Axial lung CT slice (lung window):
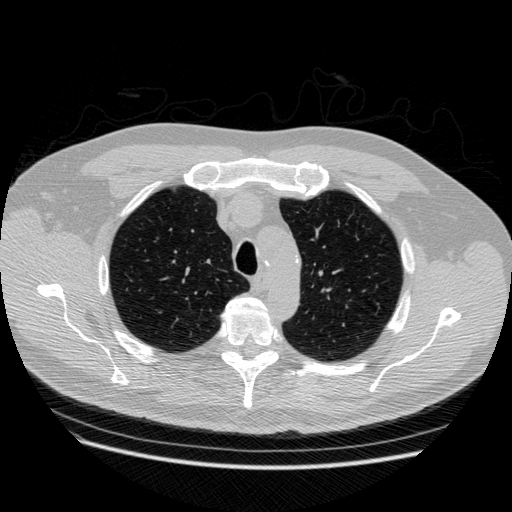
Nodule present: no